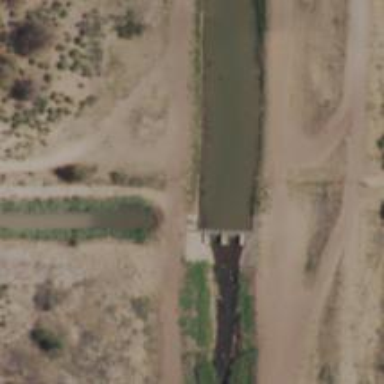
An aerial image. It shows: Lock gate along waterway.